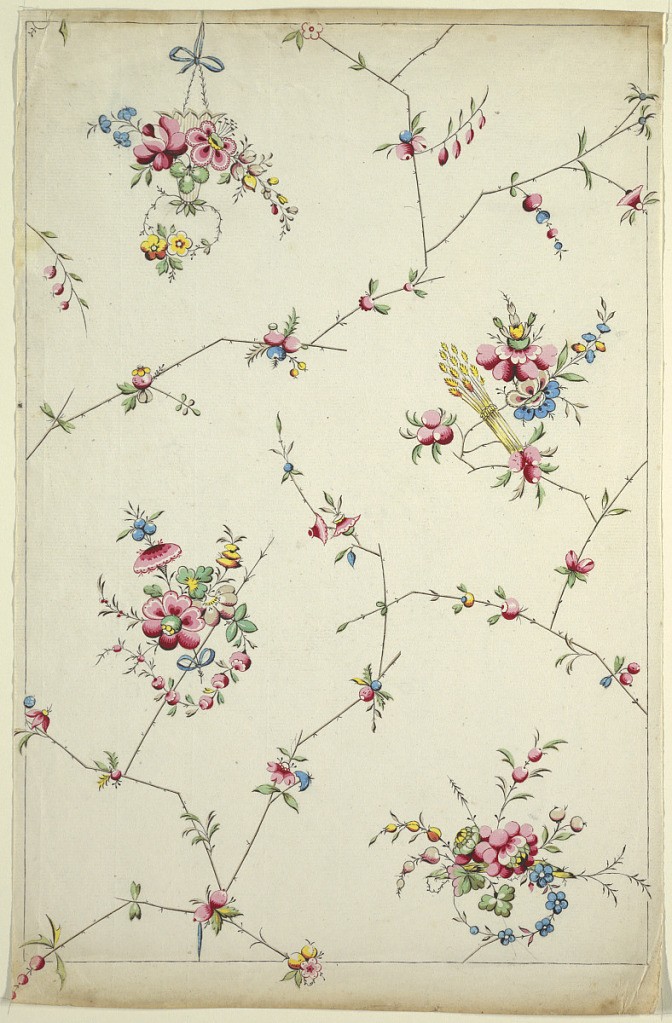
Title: Printed Textile Design
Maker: Louis-Albert DuBois, Swiss, 1752–1818
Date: ca. 1801
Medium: Gouache, graphite, ruled border in pen and black Support: white laid paper
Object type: Drawing
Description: Vertical rectangle; chinoiserie flowers on thin angular vines, sheaf of wheat at right.